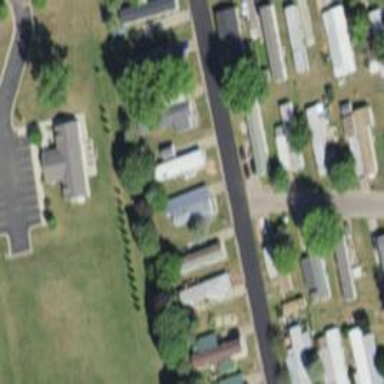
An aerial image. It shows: Residential road.